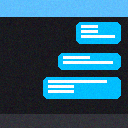
Screen state: on